Question: I'm self-learning with the edX course CS 188.1x Artificial Intelligence. Since the course concluded a year ago, it is in "archive mode" and there are no teaching staff to help with the questions. This also means I get no credit for finishing the course, so hopefully asking for help with a "homework" question here is okay.
In the first homework assignment the following question is asked:
> > Question 9: Hive Minds Lost at Night It is night and you control a single insect. You know the maze, but you do not know what square the
insect will start in. You must pose a search problem whose solution is
an all-purpose sequence of actions such that, after executing those
actions, the insect will be on the exit square, regardless of initial
position. The insect executes the actions mindlessly and does not know
whether its moves succeed: if it uses an action which would move it in
a blocked direction, it will stay where it is. For example, in the
maze below, moving right twice guarantees that the insect will be at
the exit regardless of its starting position.

It then asks the size of the state space. The answer is given as '2^MN', where M and N are the horizontal and vertical dimensions of the maze. Why is the answer the power set of 'MN'? In my mind, the bug can only be in one square at the beginning, and we only have one bug, so I know the number of start states is 'MN'. But the 'number of start states != state space', and that is where I am confused.
FYI - the cost per move is 1, and the bug can only move 1 square left, right, up, or down at a time. The goal is to get to the X (goal square).
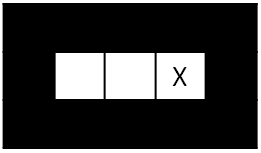
Answer: Okay - I think I got it.
Set of all subsets (power set*) is exactly the right way to think about this. The state space is the set of all states.
1) Definition of state:
> "A state contains all of the information necessary to predict the effects of an action and to
determine if it is a goal state." (<URL>
The actions in this scenario are simple: 'left, right, up, down.' They are the possible movements a bug could make.
2) Definition of solution:
> Solutions are sequences of actions that lead to the goal test being
passed.
If we only permitted 'MN' states, one for each possible starting position the bug was in, then we would have a state space that gave solutions that were valid only for discrete starting positions. But, the solution must be valid This means the solution must work for scenarios in which the bug occupy of the 'MN' available squares.
In other words, the solutions must be valid for each and every subset (combination) of possible starting spaces, which yields the power set of 'MN', which is '2^MN'.
Why? Because solutions that are valid for a given start state may not be valid for all other start states. And the problem requires us to find solutions that are valid for start states. This is also why the state space is much larger than 'MN' even though in reality our bug only occupies '1' of the 'MN' positions upon initialization. Just because a solution (sequence of moves) works when the bug starts at '(1, 1)' doesn't mean that solution (sequence of moves) will work for the bug starting at '(2, 1)'.
> Bonus Question: Why isn't the state space just 1, the full set where
each of the 'MN' squares 'has' a bug (and bugs are permitted to move
on top of each other)?
I was tempted to say that just because a sequence of moves gives a goal state when the bug can start at of the 'MN' possible positions, that doesn't mean that same sequence of moves gives a goal state when the bug starts at '(3, 2)' or at 'MN - 1' or 'MN - 2' etc. possible positions. But by definition it must (a solution over all starting points must be a solution over every finite subset of starting points).
So I think the reason you evaluate starting states other than "all boxes have a bug" is because the solution generated by evaluating only that state may not be optimal. And in fact this interpretation is borne out by what the homework gives as admissible heuristics for this problem:
> The maximum of Manhattan distances to the goal from each possible
location the insect could be in.
OR
> The minimum of Manhattan distances to the goal from each possible
location the insect could be in.
The case where we just have one starting state with bugs on all the boxes (with the magic ability to be on top of each other) is the relaxed problem we use to define our heuristic. Again by definition of admissibility, since the heuristic must not overestimate the true (arc) cost of an action, and since arc cost is given by Manhattan distances, both the heuristics above are admissible. (The maximum case is admissible because each possible location for the bug is, in fact, possible - thus the max cost is possible).
*If you don't know what power set means, all you need to know is that the power set is the set of all subsets of a given set. It is given by '2^(size of the set)'.
In other words, if I have a set of three balls '{red, blue, green}' and I want to know how many different subsets I have, I can calculate it as follows. A subset either has the element in it (1), or it doesn't (0). So '{0, 0, 1}' would be the subset of only the green ball, '{1, 1, 1}' would be the subset of all the balls (yes, technically this is a subset) and '{0, 0, 0}' would be the subset of none of the balls (again, technically a subset). So we see that the number of all subsets is '2^3 = 8'. Or in our problem, '2^MN'.